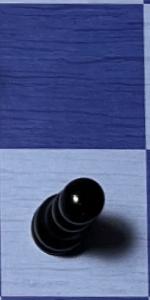
Label: Pawn_Black